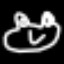
Label: frog